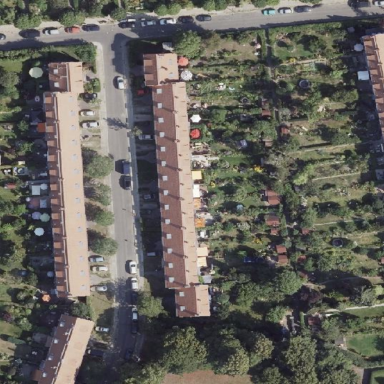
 designed for leisure activities on land."